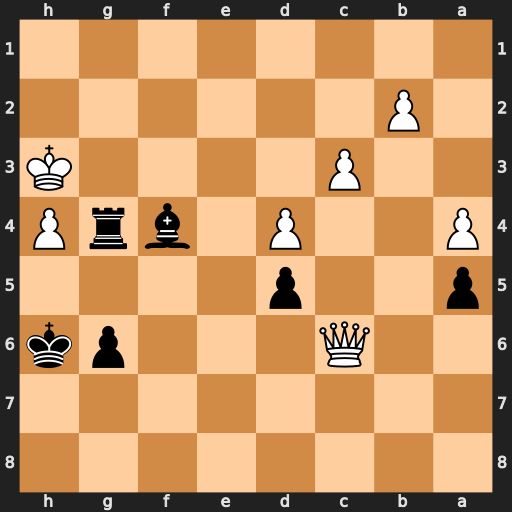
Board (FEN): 8/8/2Q3pk/p2p4/P2P1brP/2P4K/1P6/8
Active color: b
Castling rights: -
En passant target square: -
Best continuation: Rg3+ Kh2 Rxc3+ Kg2 Rxc6